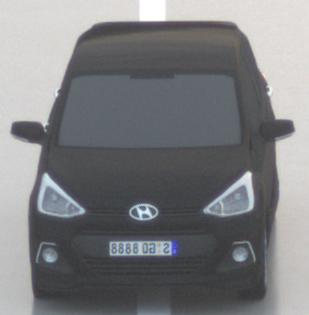
Make: Hyundai
Model: i10
Detailed model: Gen. 2
Model produced from: 2013
Model produced until: 2019
Doors: 5
Color: black
Road condition: wet road
Daytime: sunrise or sunset
Contrast: low contrast